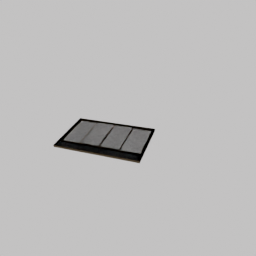
Label: architecture